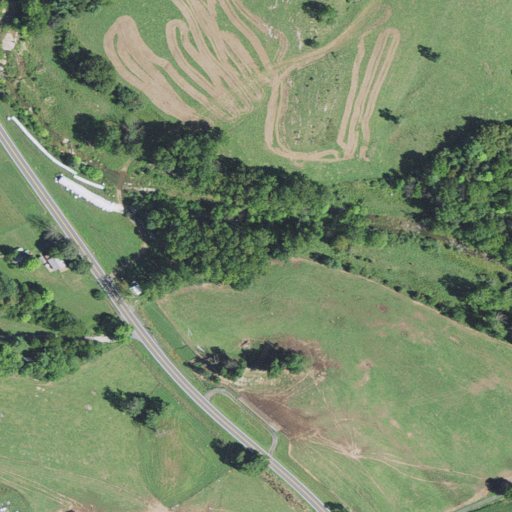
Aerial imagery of valley in Virginia named Wilson Hollow containing pasture, low intensity development, open development, deciduous forest, mixed forest, medium intensity development, and high intensity development